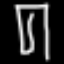
Label: pants